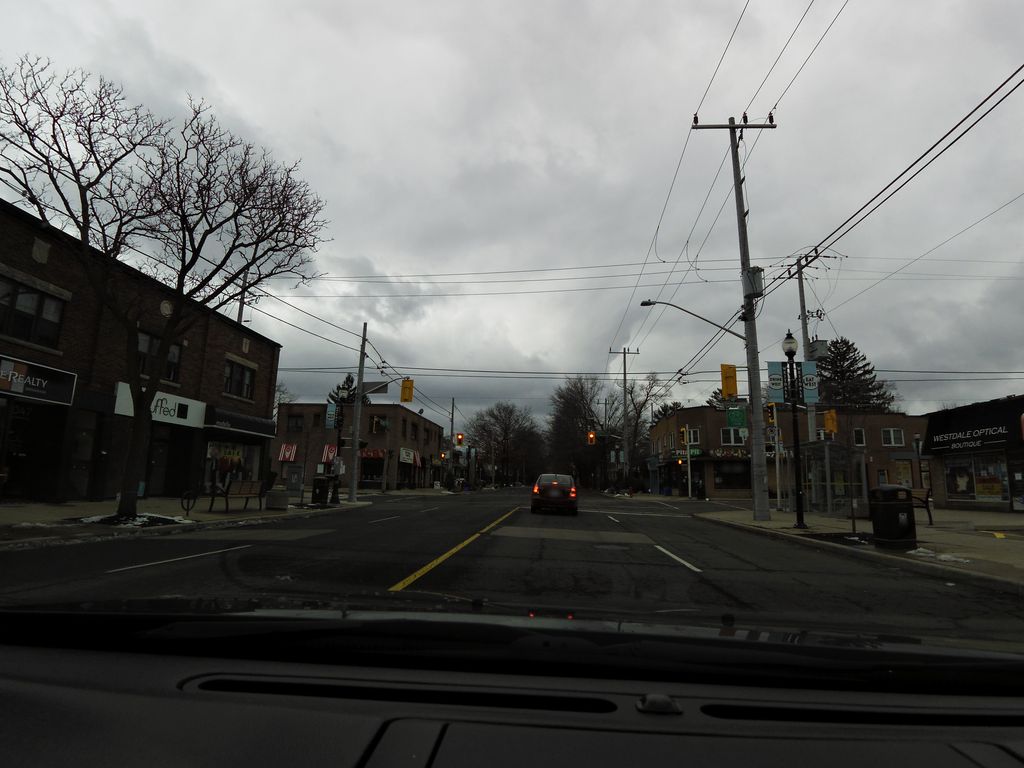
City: hamilton